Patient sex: M
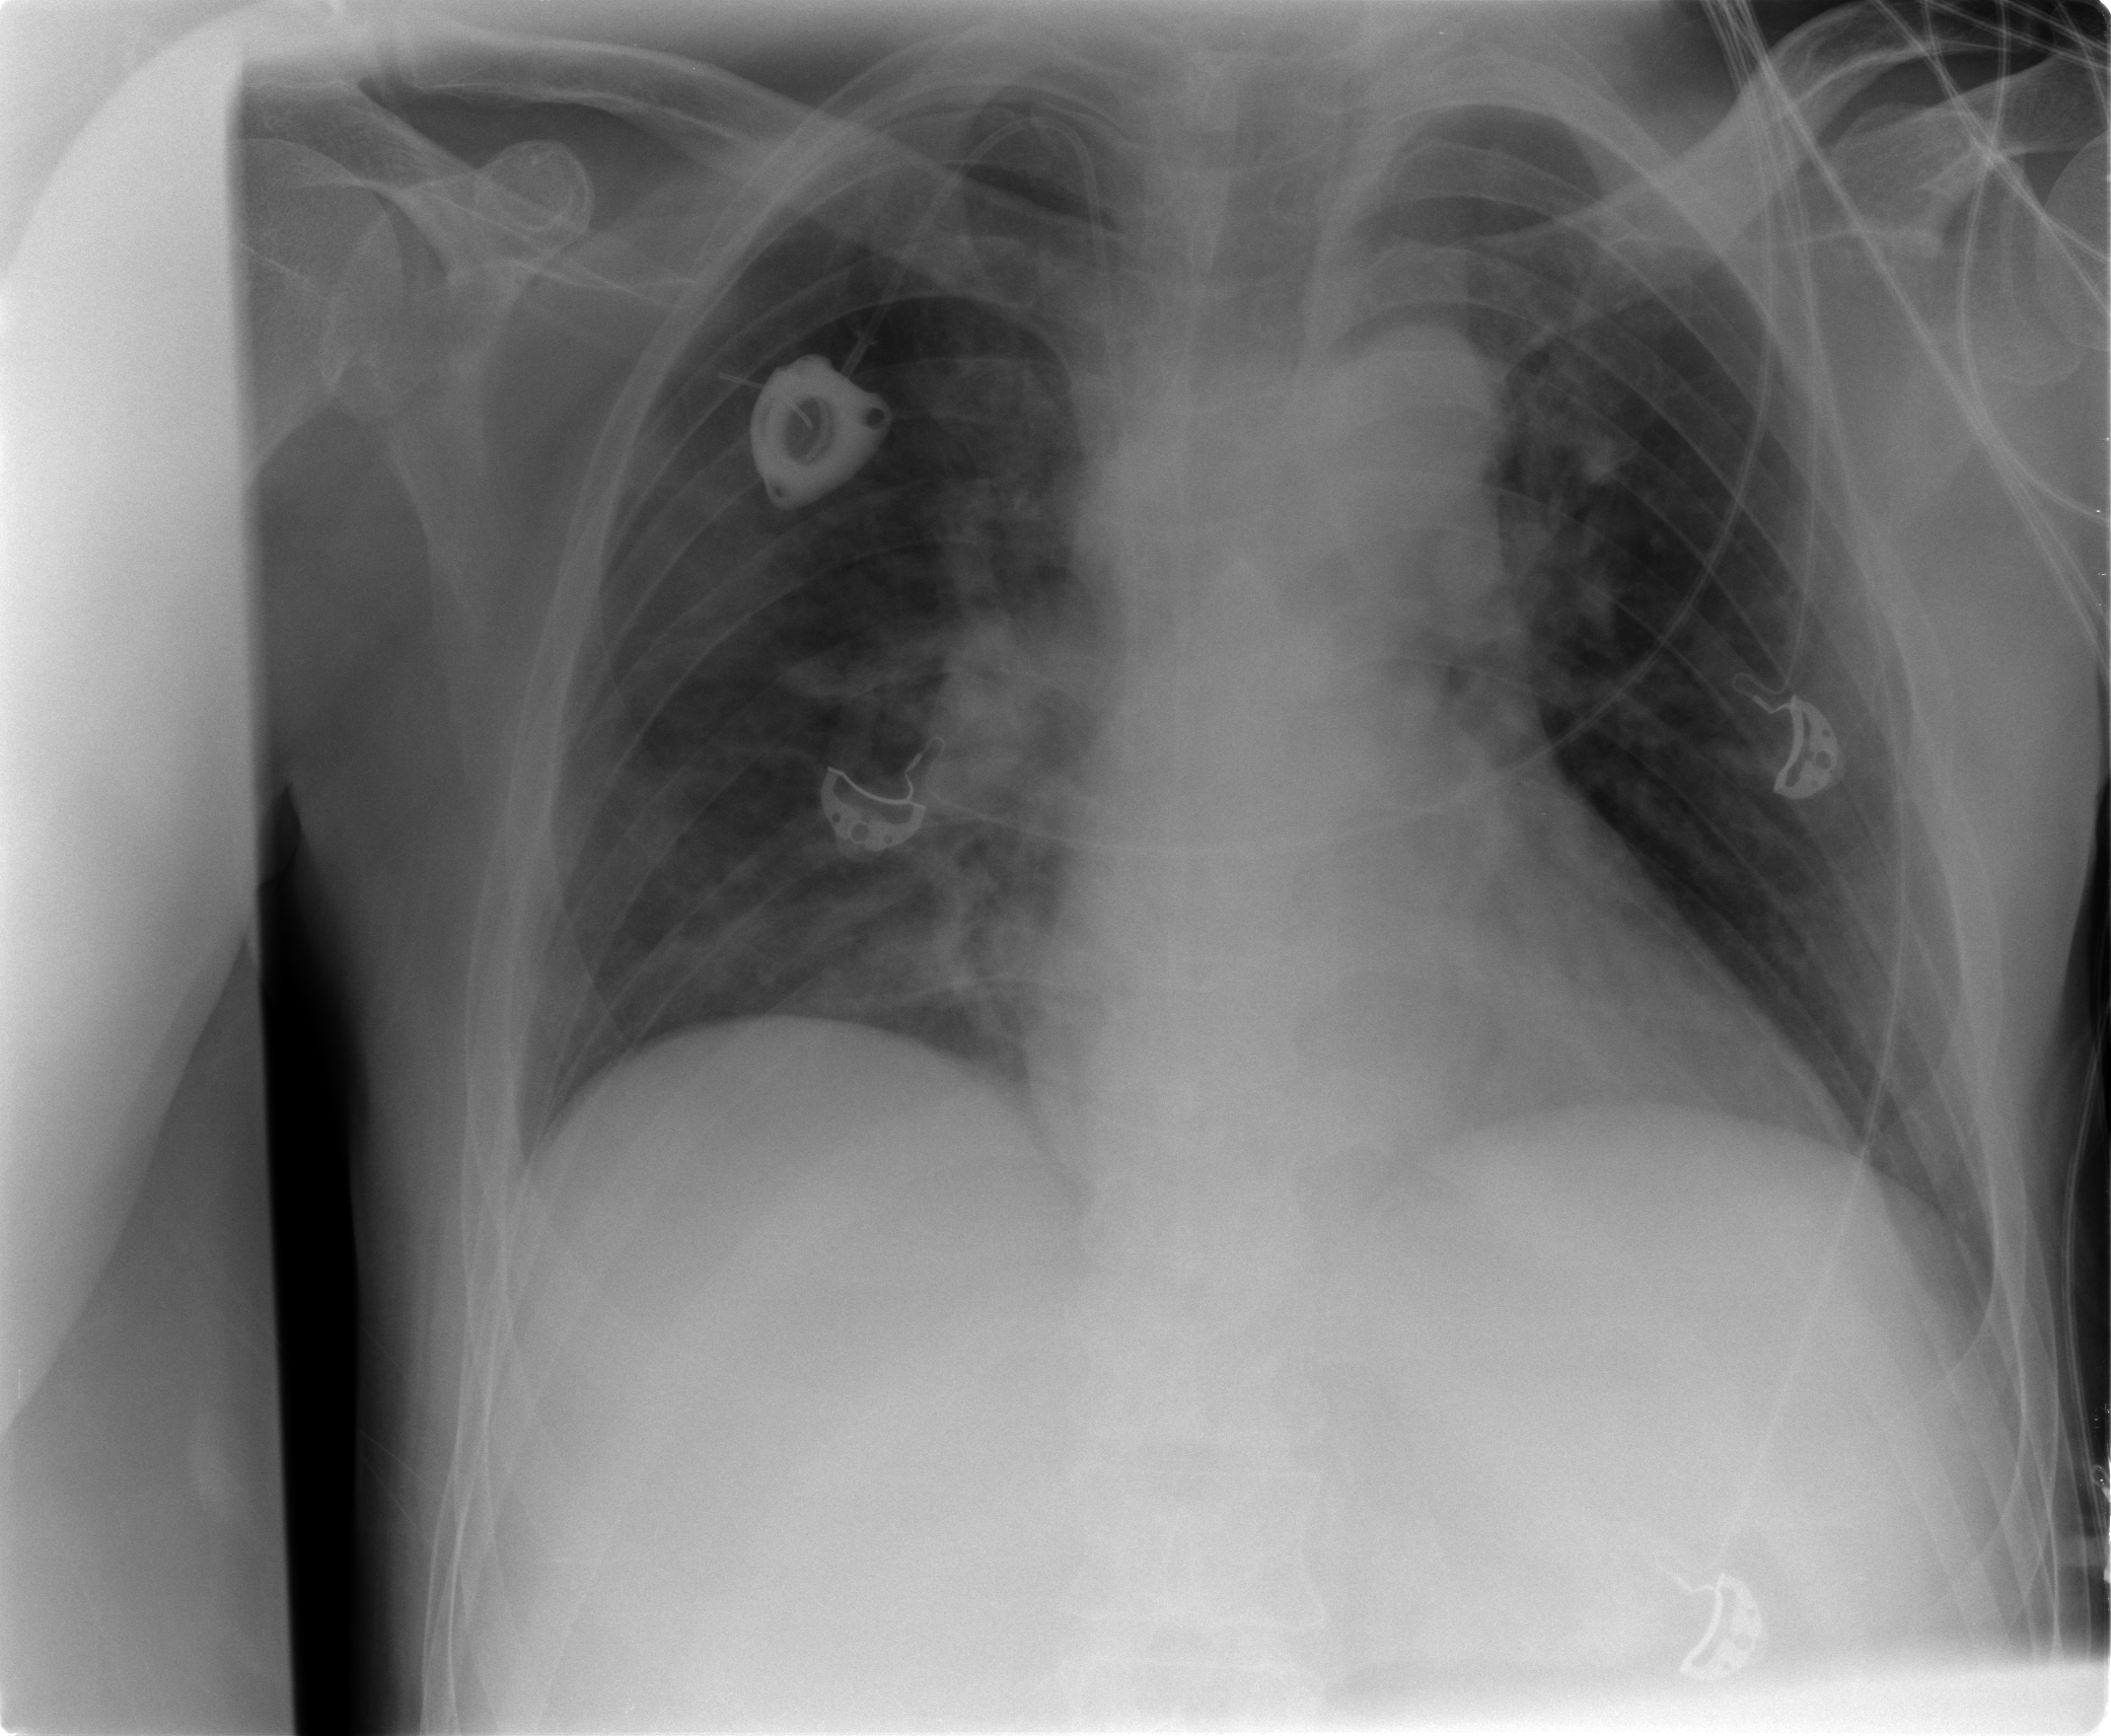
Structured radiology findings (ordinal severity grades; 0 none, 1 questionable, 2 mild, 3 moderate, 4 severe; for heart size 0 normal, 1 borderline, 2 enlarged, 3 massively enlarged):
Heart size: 0
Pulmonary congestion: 0
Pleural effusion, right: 0
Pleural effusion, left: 0
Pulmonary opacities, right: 2
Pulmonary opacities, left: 0
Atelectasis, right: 2
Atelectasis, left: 0